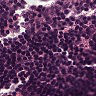
Metastatic tissue present: no